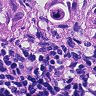
Metastatic tissue present: yes